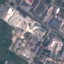
Land use / land cover: Industrial